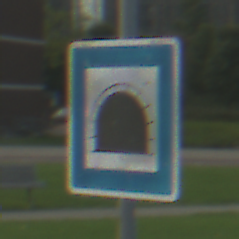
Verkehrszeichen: Tunnel
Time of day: MorningAfternoon
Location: Outdoor (Urban)
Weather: PartlyCloudy
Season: NotSpecified
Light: Natural